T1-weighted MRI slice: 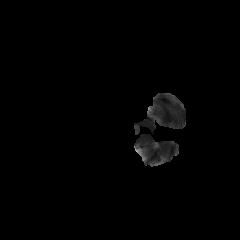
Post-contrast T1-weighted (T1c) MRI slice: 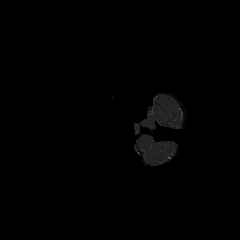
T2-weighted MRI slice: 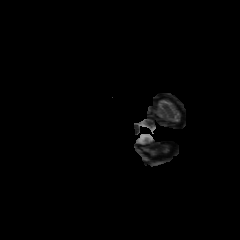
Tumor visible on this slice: no